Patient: sex M, age 46
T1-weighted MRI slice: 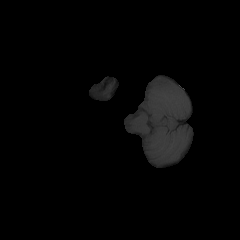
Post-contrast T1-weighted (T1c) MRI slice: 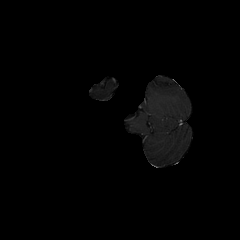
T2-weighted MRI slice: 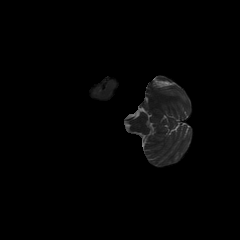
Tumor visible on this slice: no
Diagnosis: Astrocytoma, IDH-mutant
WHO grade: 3